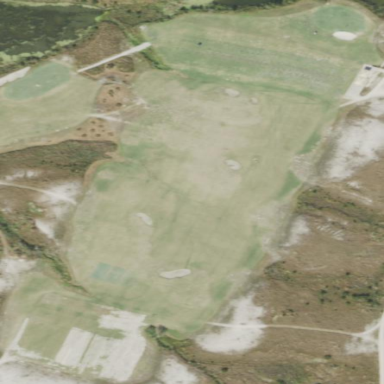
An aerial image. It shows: Golf fairway surrounded by grass.